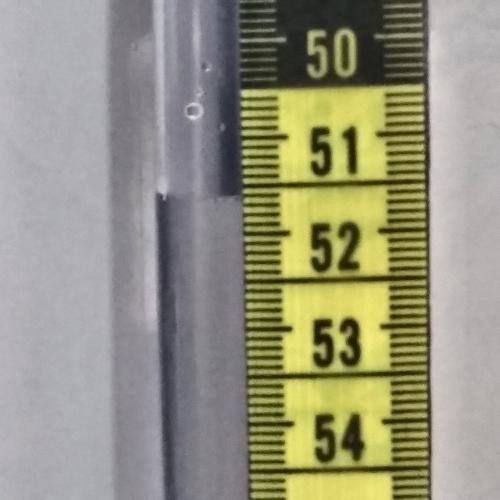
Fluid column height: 51.6 cm